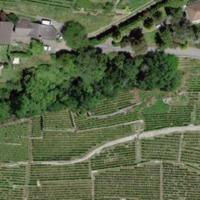
EUNIS habitat code: 40
Species observed at this site:
Cosmos bipinnatus